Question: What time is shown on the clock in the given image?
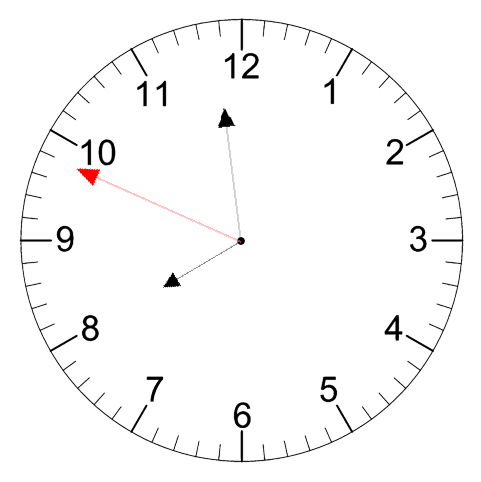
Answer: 07:58:49